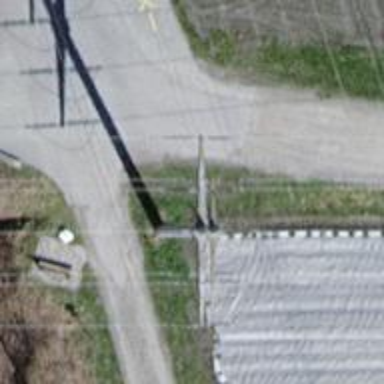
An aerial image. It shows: Power pole.